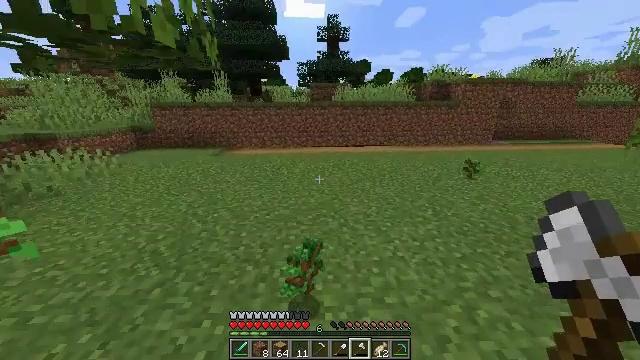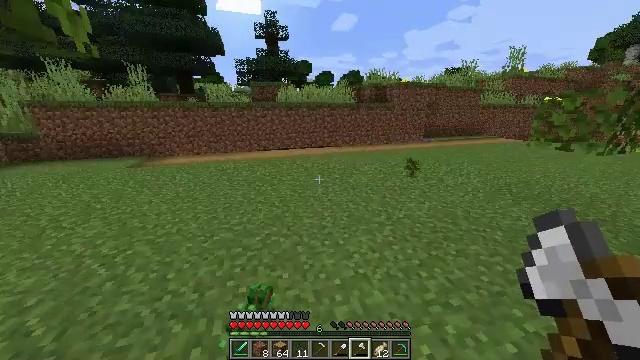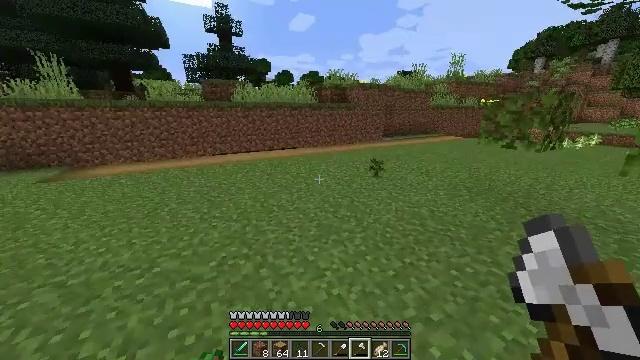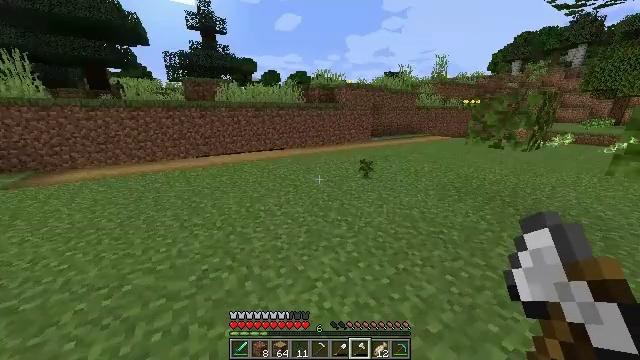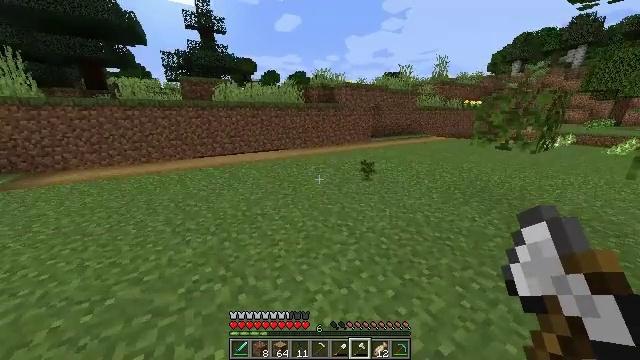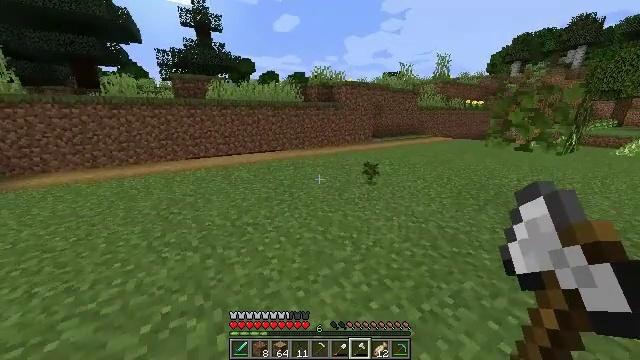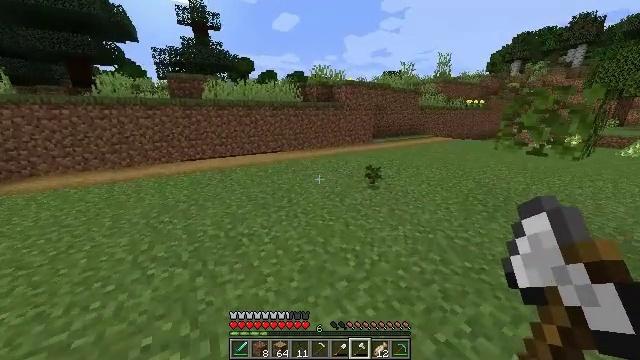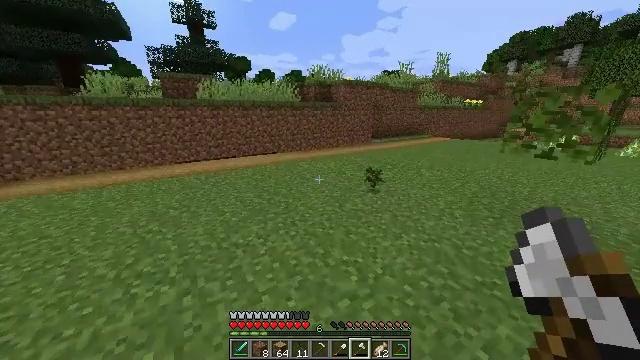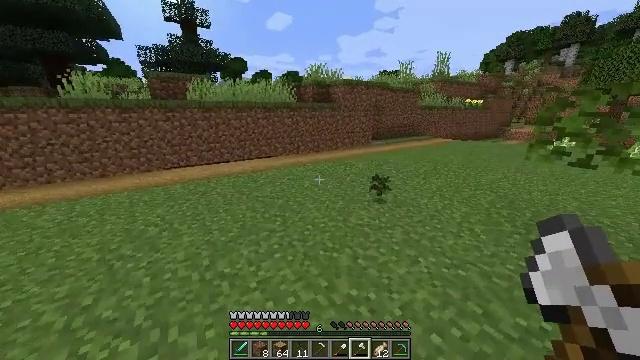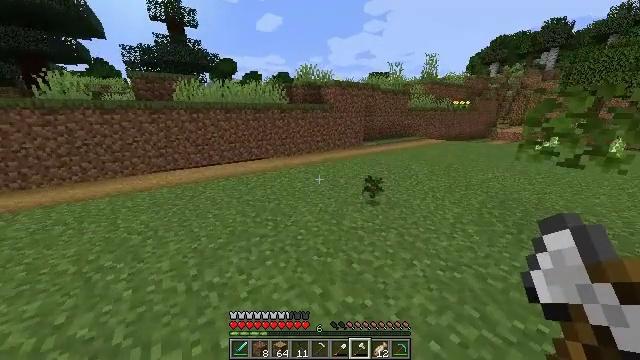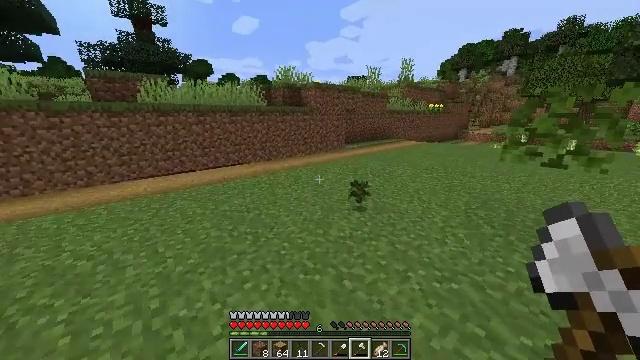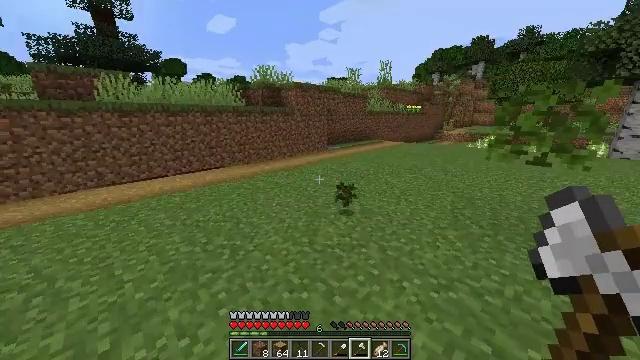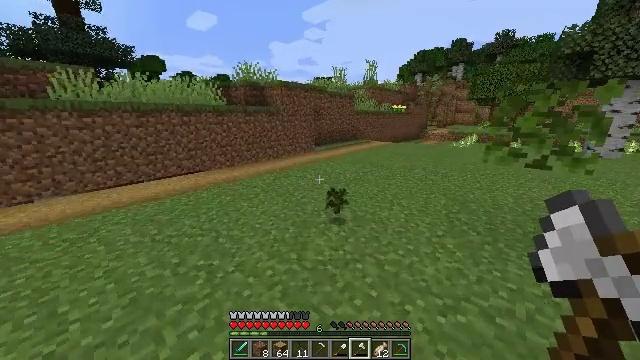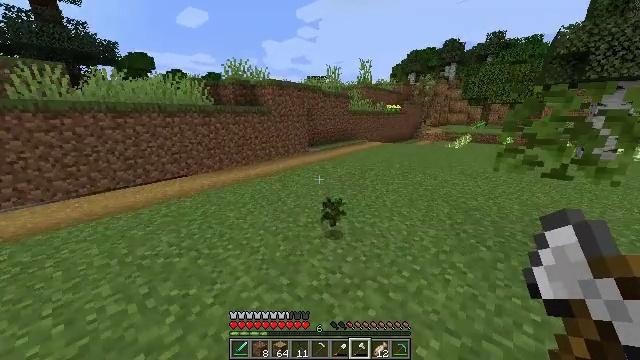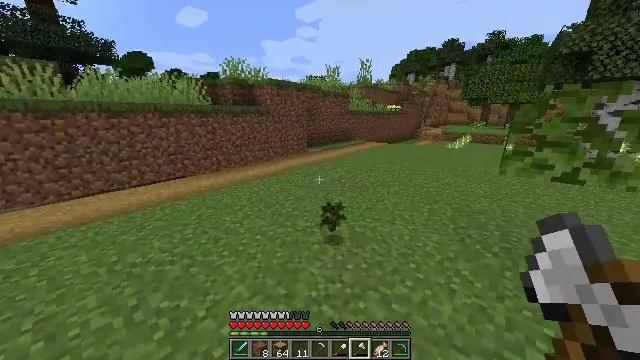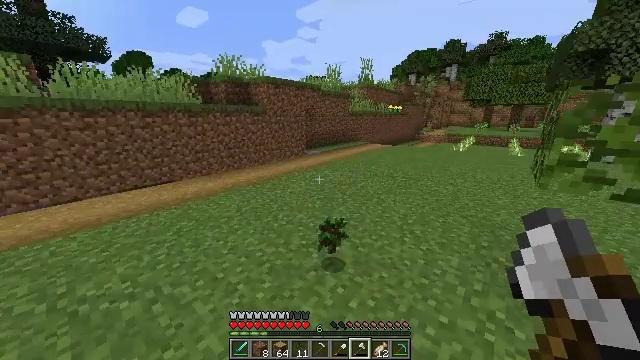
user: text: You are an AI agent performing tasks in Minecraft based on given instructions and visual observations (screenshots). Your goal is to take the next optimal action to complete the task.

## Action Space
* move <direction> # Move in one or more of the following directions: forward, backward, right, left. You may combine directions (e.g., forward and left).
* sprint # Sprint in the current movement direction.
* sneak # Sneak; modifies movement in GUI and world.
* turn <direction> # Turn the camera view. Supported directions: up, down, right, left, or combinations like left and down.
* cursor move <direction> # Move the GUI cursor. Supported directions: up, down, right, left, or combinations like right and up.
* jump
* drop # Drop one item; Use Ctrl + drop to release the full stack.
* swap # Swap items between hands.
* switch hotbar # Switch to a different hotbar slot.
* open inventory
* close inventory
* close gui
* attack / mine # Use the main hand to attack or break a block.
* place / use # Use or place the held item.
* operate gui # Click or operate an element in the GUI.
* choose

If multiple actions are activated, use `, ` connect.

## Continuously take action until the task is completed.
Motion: motion action
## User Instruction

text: Harvest the oak sapling.
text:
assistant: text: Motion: move forward, turn right
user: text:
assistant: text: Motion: move forward, turn right
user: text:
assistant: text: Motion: move forward, turn right
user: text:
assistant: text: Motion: move forward
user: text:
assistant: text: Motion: move forward
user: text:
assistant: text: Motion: move forward
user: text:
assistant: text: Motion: move forward
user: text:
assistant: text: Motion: move forward
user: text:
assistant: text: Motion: move forward, turn right
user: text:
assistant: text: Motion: move forward, turn right
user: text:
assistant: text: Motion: move forward, turn right
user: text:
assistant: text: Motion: move forward, turn right
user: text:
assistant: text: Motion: move forward, turn right
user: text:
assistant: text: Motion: move forward
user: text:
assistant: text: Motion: move forward
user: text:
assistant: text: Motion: move forward
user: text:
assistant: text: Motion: move forward
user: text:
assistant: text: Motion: move forward
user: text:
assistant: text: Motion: move forward
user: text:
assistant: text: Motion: move forward
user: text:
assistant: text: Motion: move forward
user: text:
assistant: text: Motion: move forward
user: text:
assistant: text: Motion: move forward
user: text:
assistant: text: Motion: move forward
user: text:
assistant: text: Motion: move forward, turn left
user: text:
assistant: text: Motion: move forward, turn left
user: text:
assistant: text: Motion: move forward, turn left
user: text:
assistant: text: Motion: move forward, turn left
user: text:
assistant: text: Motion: move forward, turn left
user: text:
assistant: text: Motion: move forward, turn left